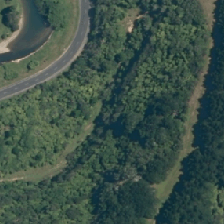
Land cover: deciduous_hardwood